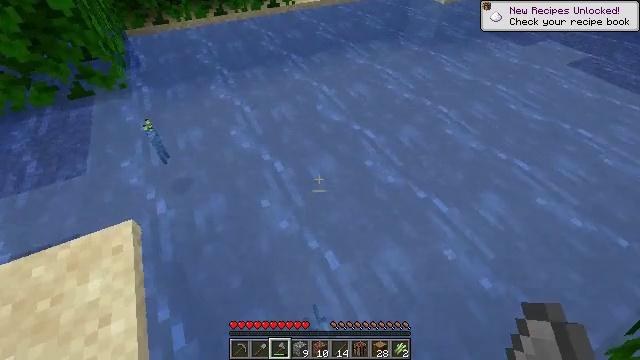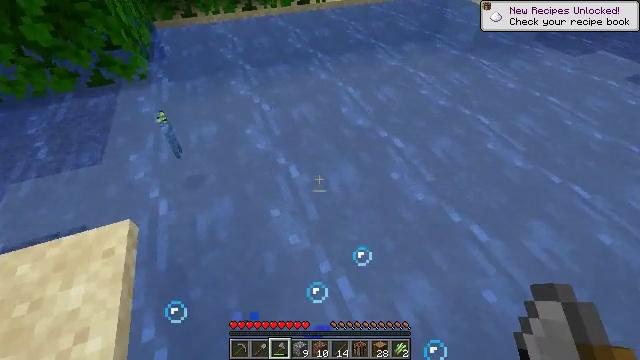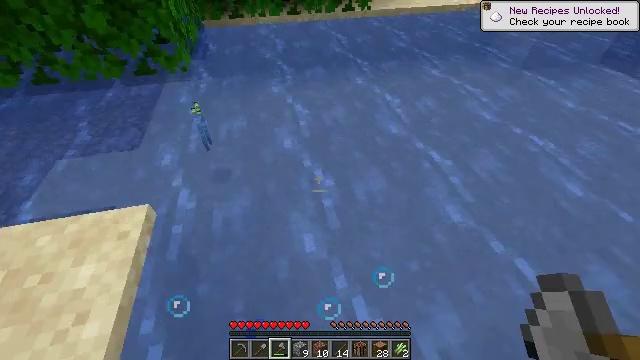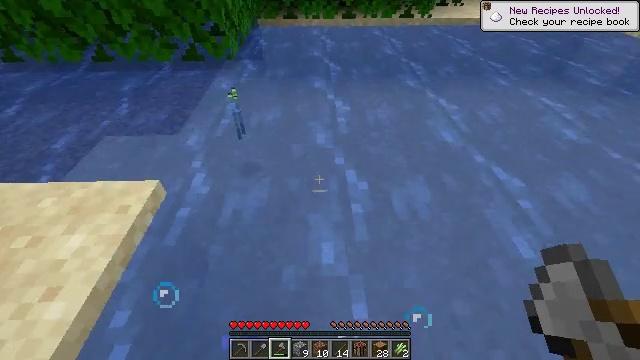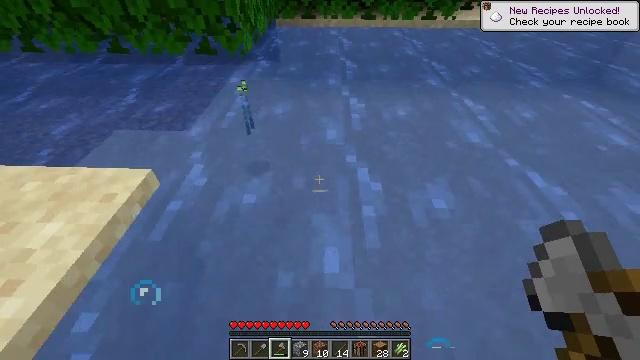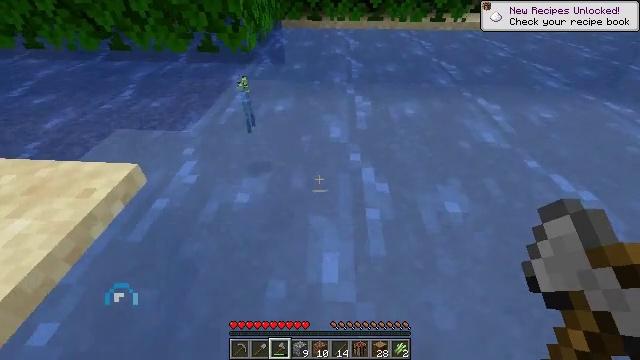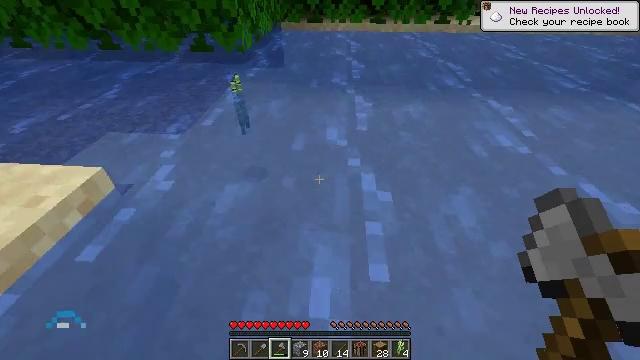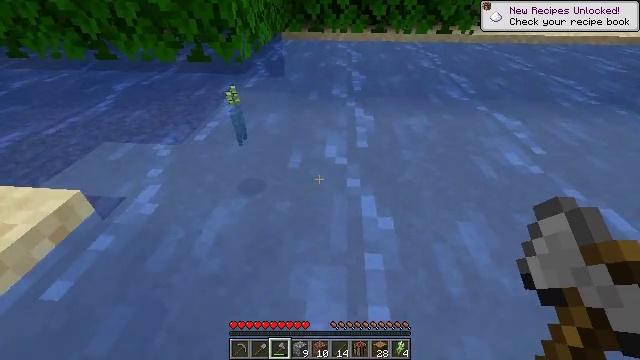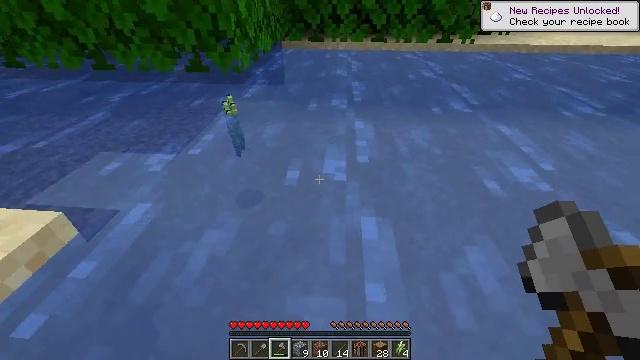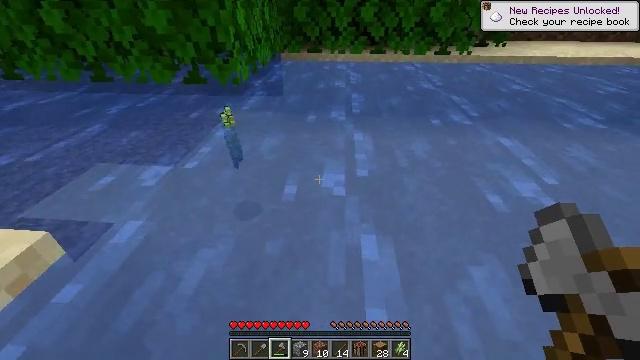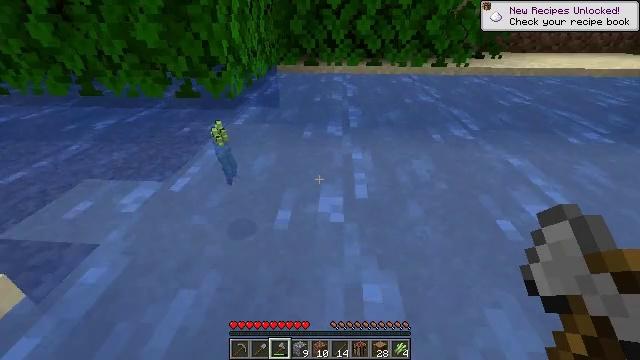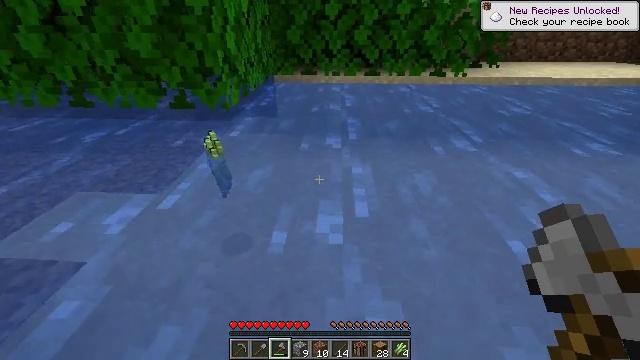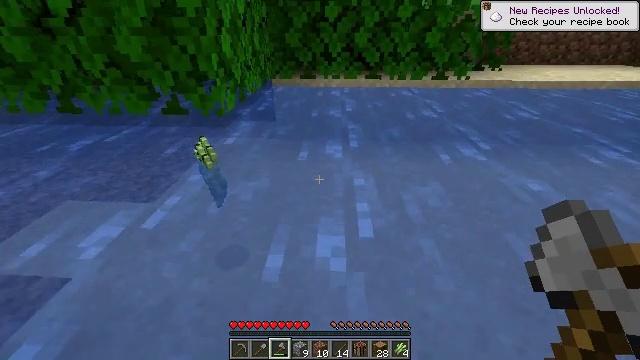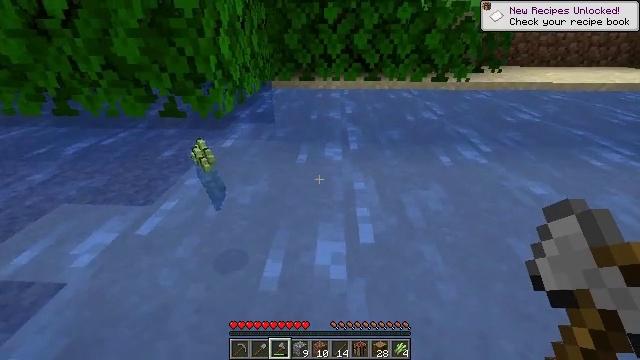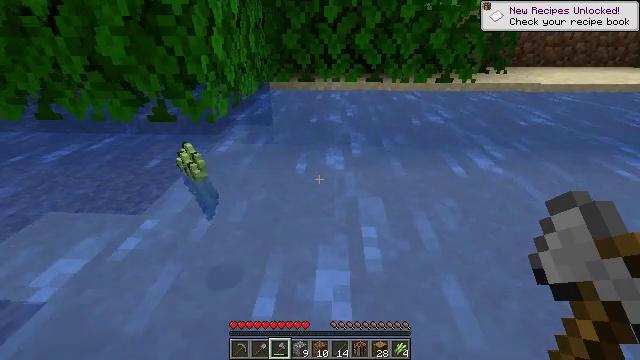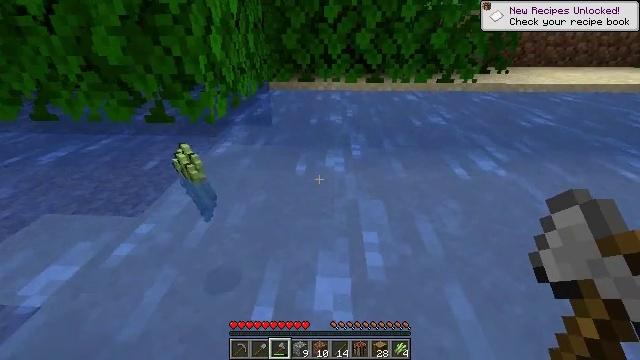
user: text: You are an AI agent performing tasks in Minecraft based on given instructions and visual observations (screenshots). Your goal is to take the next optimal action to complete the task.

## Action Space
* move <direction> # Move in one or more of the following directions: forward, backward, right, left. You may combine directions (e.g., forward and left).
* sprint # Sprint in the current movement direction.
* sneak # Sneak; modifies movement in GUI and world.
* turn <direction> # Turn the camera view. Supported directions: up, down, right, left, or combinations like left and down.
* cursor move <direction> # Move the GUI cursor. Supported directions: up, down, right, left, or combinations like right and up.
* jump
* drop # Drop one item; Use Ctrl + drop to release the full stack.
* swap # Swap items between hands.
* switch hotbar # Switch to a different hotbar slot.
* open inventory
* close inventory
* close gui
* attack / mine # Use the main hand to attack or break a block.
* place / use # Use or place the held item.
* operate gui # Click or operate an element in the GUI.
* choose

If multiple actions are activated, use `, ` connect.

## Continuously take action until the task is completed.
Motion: motion action
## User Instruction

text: Mine bamboo with your hand.
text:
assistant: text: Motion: turn left
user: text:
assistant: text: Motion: turn left and up
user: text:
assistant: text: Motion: move forward, turn left and up
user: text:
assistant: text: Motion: move forward, turn left and up
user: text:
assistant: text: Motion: move forward, turn left and up
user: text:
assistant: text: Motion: move forward, turn up
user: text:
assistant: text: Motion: move forward, turn up
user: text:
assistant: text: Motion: move forward, turn up
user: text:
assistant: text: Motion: move forward, turn up
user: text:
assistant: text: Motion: move forward, turn up
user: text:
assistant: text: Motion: move forward, turn up
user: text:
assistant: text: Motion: move forward
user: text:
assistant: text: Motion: move forward
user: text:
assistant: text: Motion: move forward
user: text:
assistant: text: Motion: move forward
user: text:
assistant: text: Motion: move forward
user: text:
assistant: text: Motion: move forward
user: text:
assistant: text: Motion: move forward
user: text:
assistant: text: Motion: move forward
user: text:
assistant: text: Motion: move forward
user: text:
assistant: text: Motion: move forward, turn right and up
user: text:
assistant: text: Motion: move forward, turn right and up
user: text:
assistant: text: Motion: move forward, turn right and up
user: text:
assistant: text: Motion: move forward, turn right
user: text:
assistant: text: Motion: move forward, turn right
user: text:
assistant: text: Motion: move forward, turn right
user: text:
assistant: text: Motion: move forward, turn right
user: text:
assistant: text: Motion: move forward, turn right
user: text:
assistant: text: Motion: move forward, turn right
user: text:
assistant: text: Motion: move forward, turn right, jump